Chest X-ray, AP view. Patient: 63 years old, sex M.
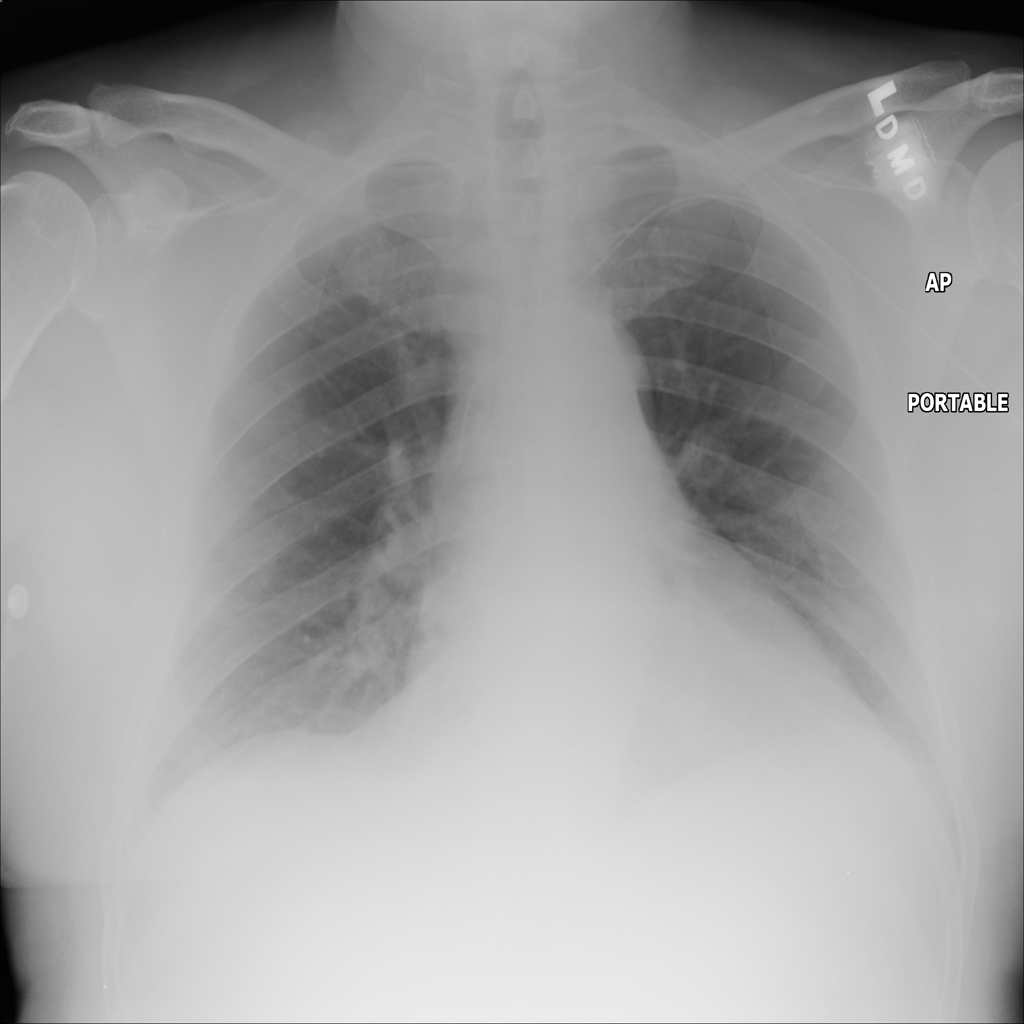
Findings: No Finding